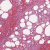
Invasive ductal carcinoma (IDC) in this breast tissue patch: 0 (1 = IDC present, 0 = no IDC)